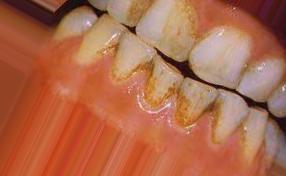
Condition: Tooth Discoloration